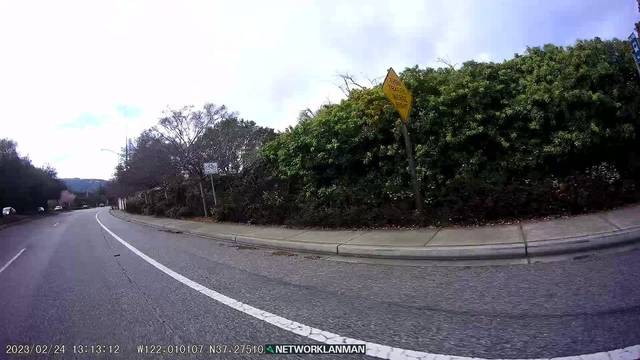
Region: United States
Coordinates: 37.275, -122.01